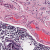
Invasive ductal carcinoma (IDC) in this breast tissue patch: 0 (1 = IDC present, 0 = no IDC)